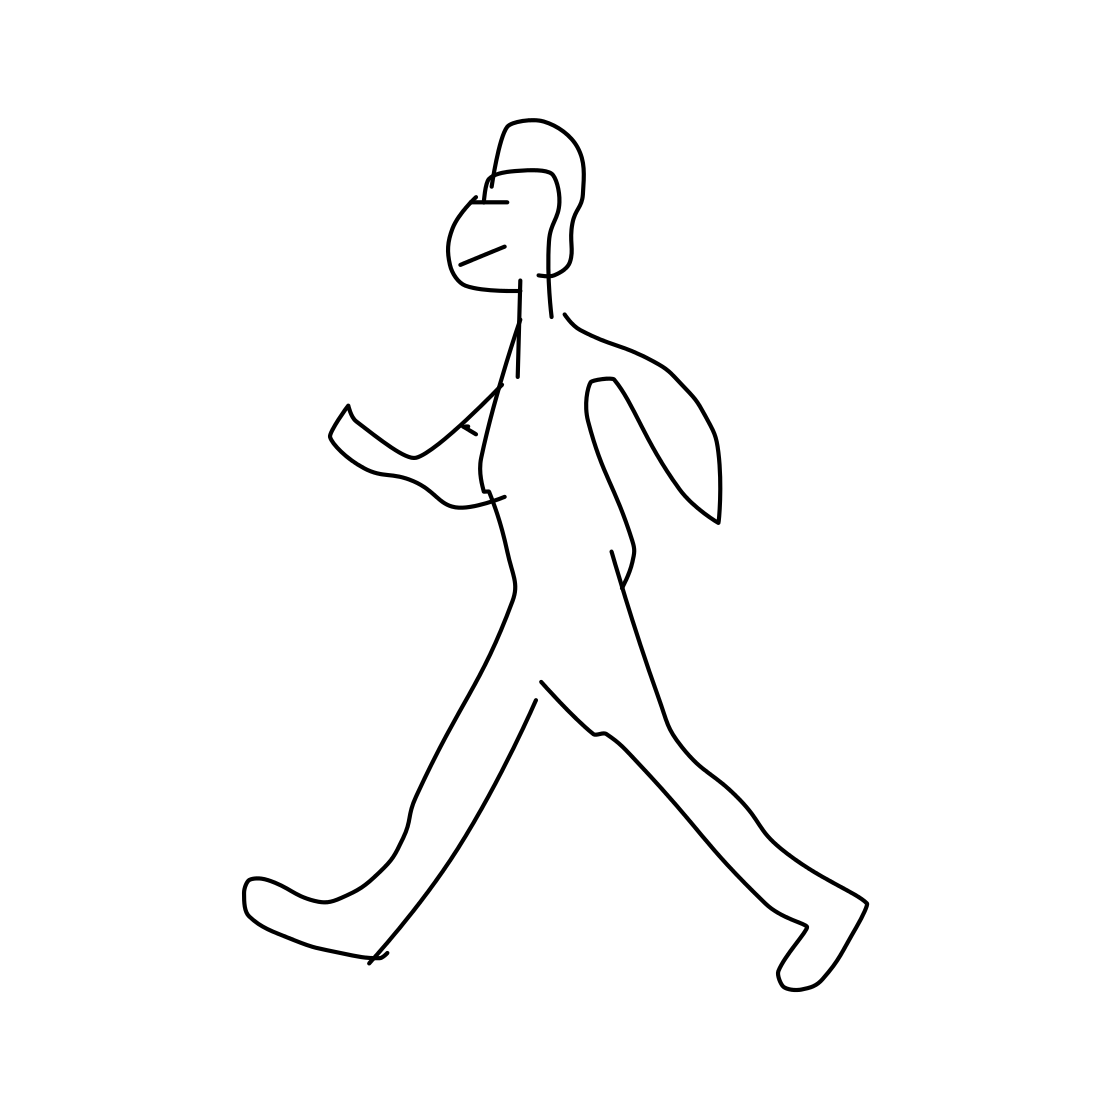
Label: person walking